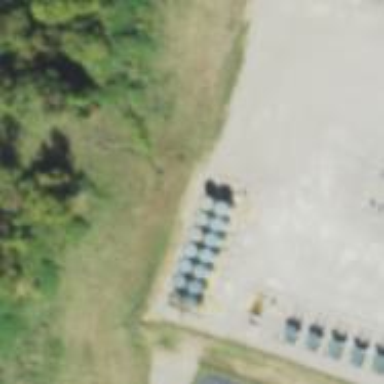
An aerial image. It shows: Storage tank that is man-made.